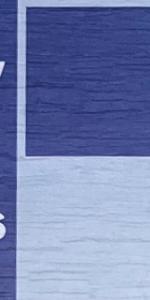
Label: Empty